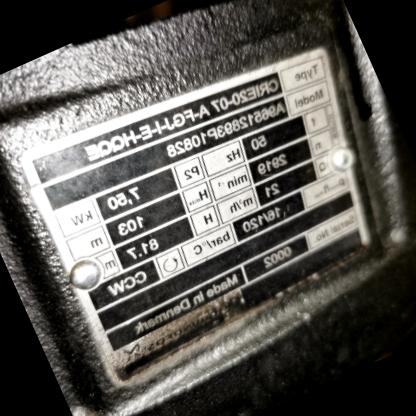
Klasa: tabliczka-znamionowa